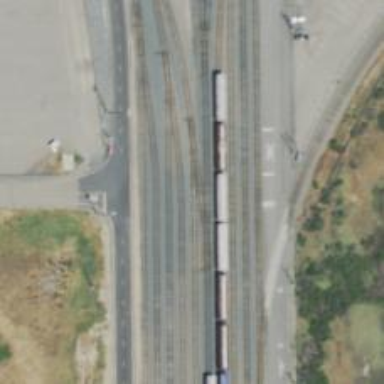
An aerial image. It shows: Railway spur service.